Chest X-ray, AP view. Patient: 45 years old, sex F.
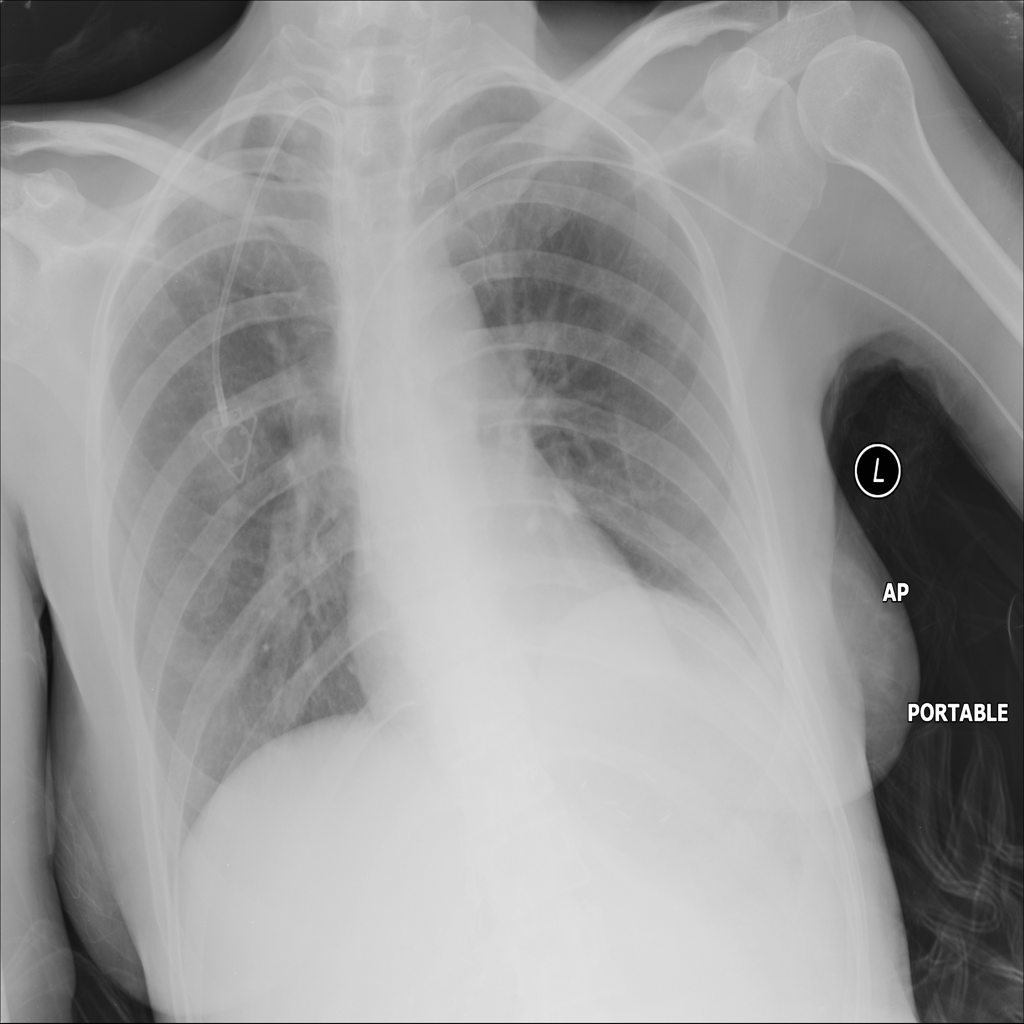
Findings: No Finding